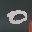
Label: 0